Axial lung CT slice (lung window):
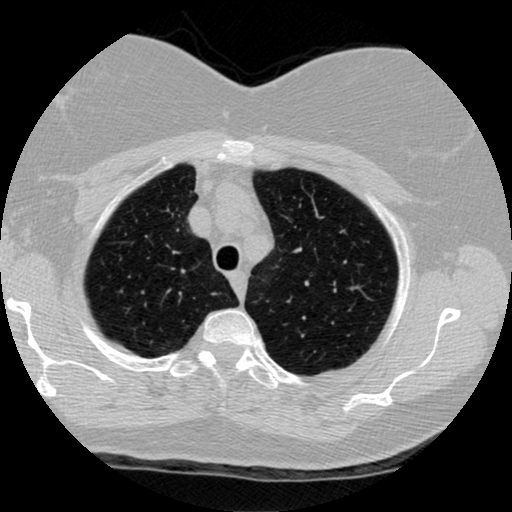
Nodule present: no